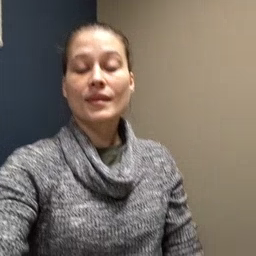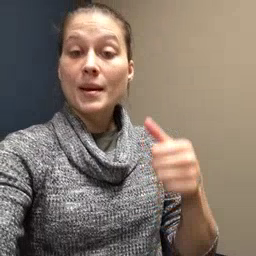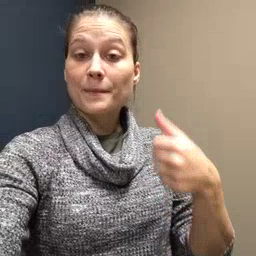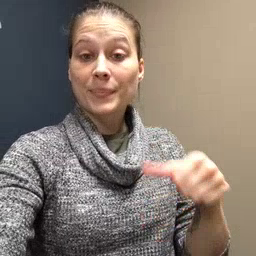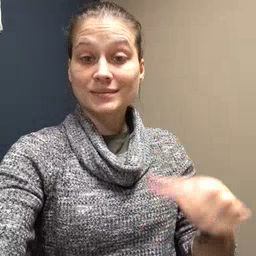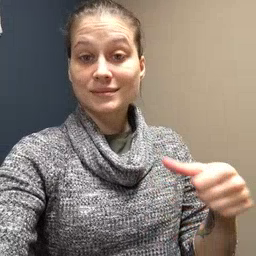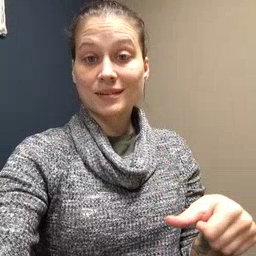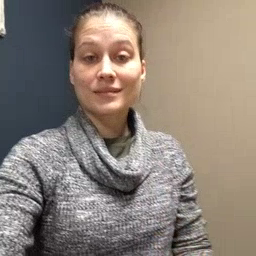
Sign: puzzle